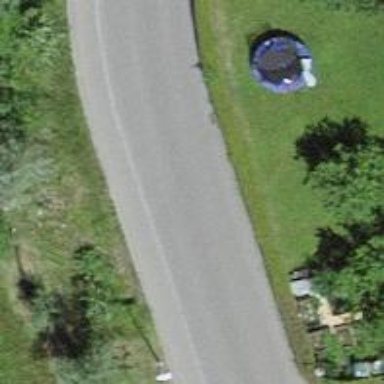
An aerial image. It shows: Residential road with asphalt surface and sidewalk on the left.